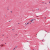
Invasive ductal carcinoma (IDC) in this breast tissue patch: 0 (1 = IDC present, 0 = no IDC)